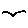
Label: bird